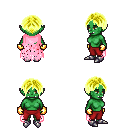
a pixel art fantasy rpg character, female body template, orc, green skin, pink tattered cape, red pants, gold parted hairstyle, gold gloves, metal boots, four views (front, back, left, right), 2x2 character sprite sheet, small pixel art, hard edges, no anti-aliasing